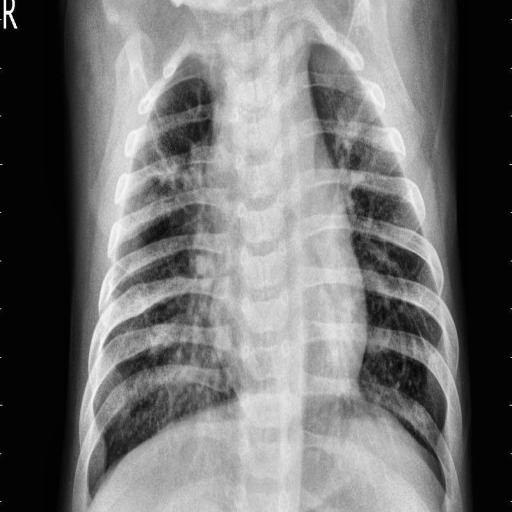
Finding: PNEUMONIA